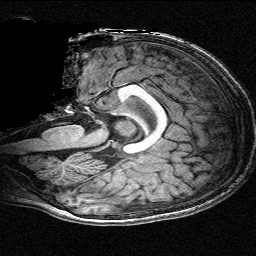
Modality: T1w
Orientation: sagittal
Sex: male
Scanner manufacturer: siemens
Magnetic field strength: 3 T
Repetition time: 2.3 s
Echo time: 0.00336 s